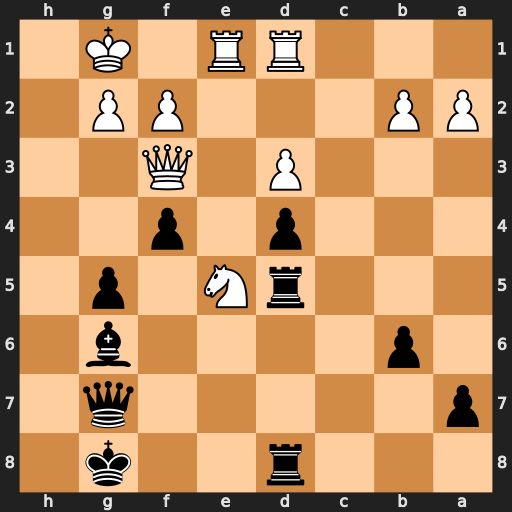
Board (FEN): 3r2k1/p5q1/1p4b1/3rN1p1/3p1p2/3P1Q2/PP3PP1/3RR1K1
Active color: b
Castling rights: -
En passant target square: -
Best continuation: Rxe5 Rxe5 Qxe5